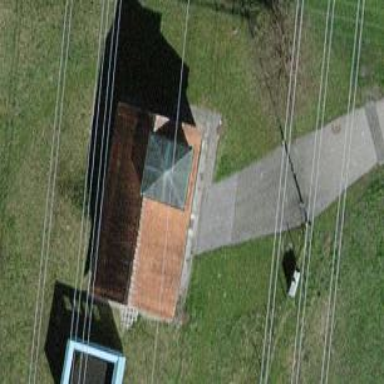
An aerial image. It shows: Building that is part of the water works infrastructure.